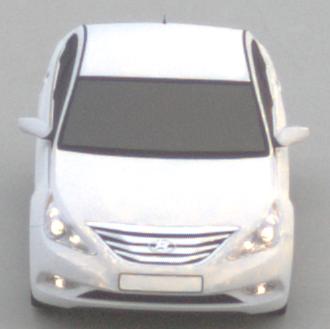
Make: Hyundai
Model: Sonata
Detailed model: Gen. 6 YF
Model produced from: 2009
Model produced until: 2016
Doors: 4
Color: white
Road condition: dry road
Daytime: sunrise or sunset
Contrast: low contrast